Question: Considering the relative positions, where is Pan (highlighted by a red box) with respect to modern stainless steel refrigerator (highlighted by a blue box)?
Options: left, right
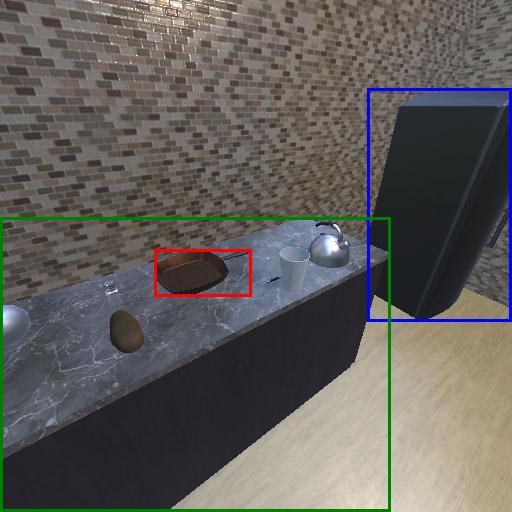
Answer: left